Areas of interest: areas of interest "Library"
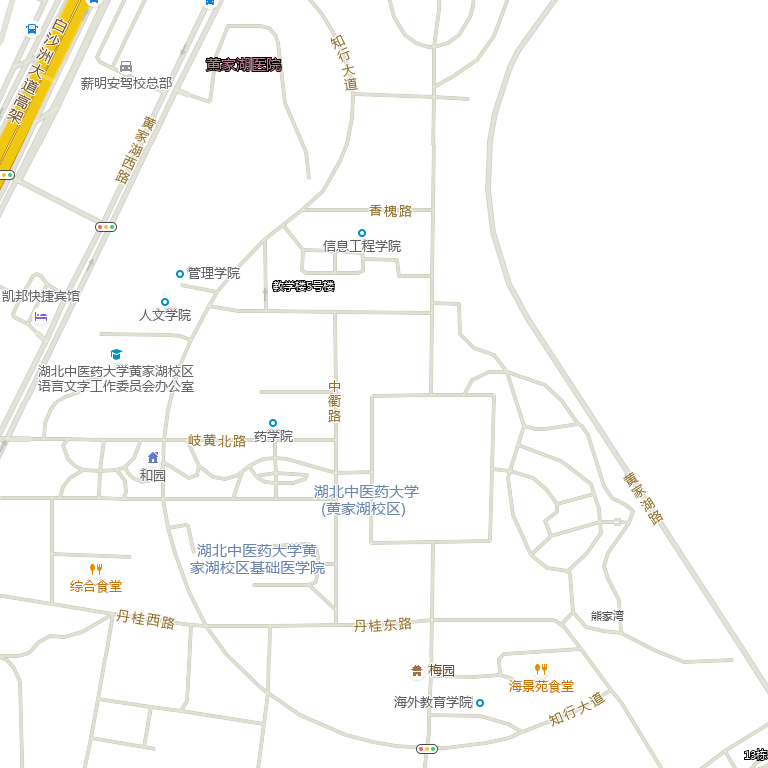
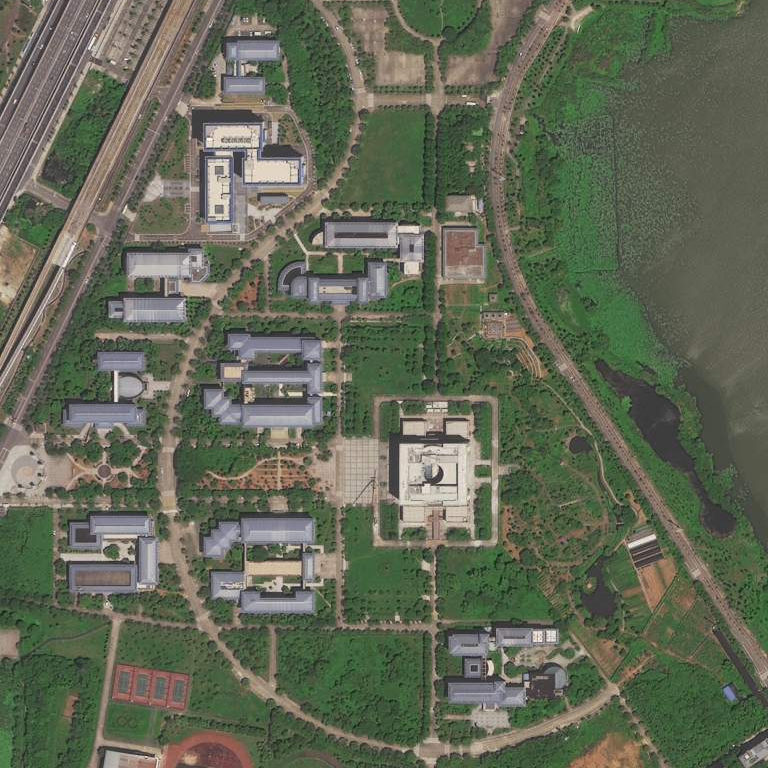